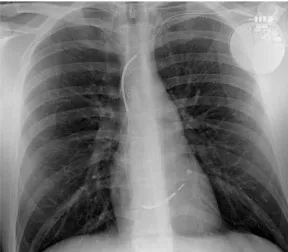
Electrocardiogram and Chest X-ray. (B) Chest X-ray with a single lead ICD, normal heart size and no signs of pulmonary congestion.
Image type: radiology (x_ray)